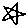
Label: star